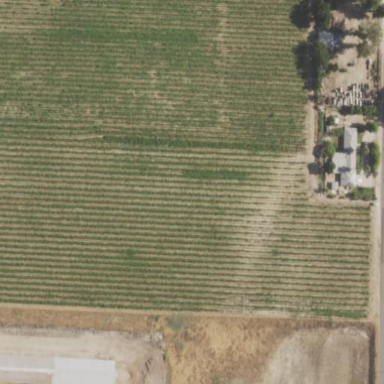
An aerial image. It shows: Vineyard.